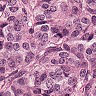
Metastatic tissue present: yes